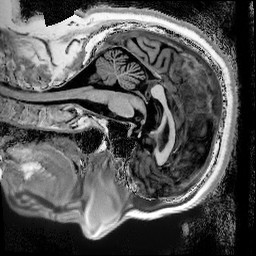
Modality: T1w
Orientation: sagittal
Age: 63
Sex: male
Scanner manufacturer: siemens
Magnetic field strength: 3 T
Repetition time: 5 s
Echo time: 0.00298 s